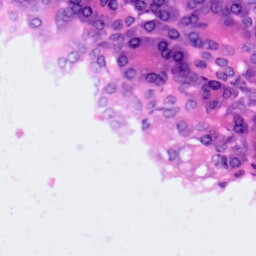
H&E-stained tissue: Pancreatic